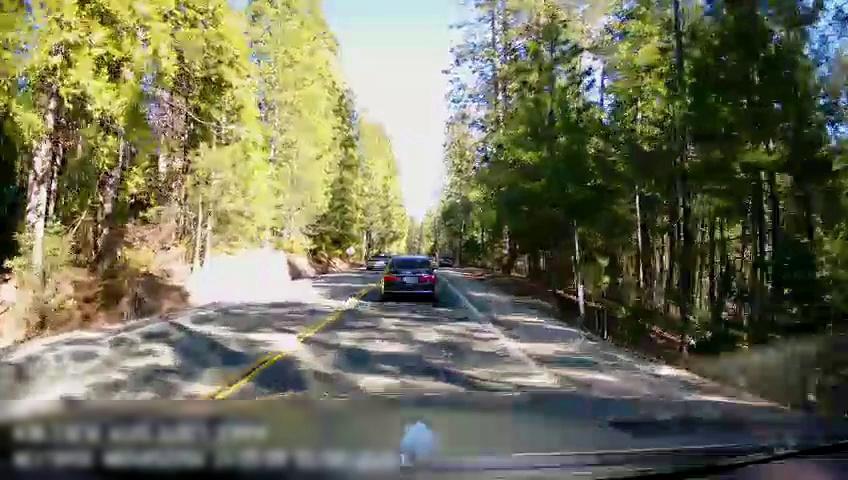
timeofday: Day
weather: Sunny
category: Drivable Space
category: Vehicles | Car
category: Vehicles | Truck
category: Vehicles | Car
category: Lanes | Opposite Lane
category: Lanes | Opposite Lane
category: Lanes | Current Lane
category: Lanes | Current Lane